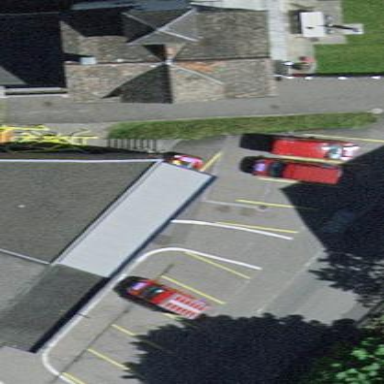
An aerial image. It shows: View of roof of building.